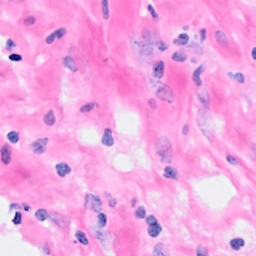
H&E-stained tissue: Breast